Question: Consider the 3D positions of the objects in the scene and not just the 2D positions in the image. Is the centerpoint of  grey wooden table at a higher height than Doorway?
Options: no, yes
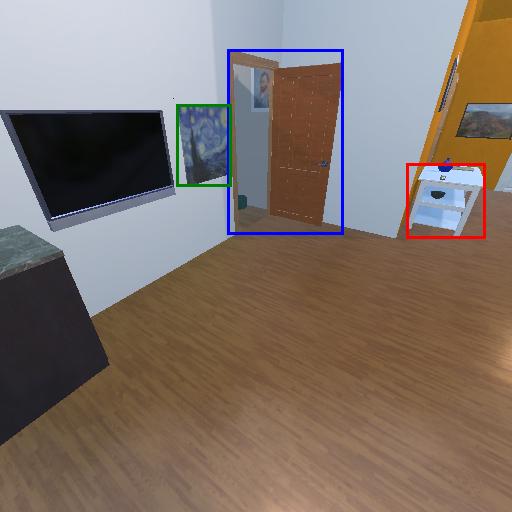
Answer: no